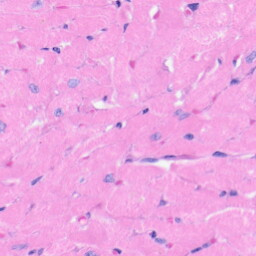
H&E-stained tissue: Heart